Aerial crown-view tile of a tropical tree (Barro Colorado Island, Panama), acquired 20250915:
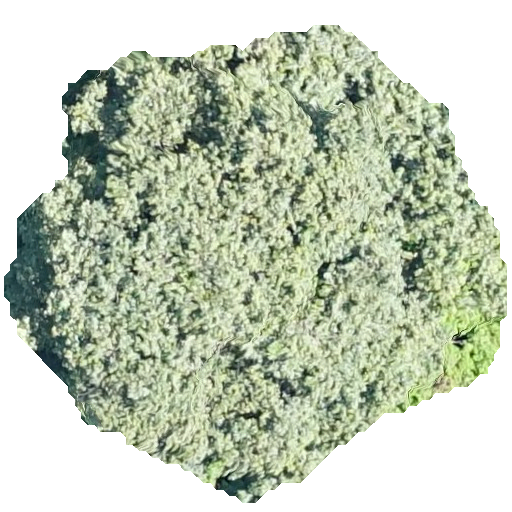
Species: Luehea seemannii
GBIF accepted scientific name: Luehea seemannii
Crown area: 240.819 m²